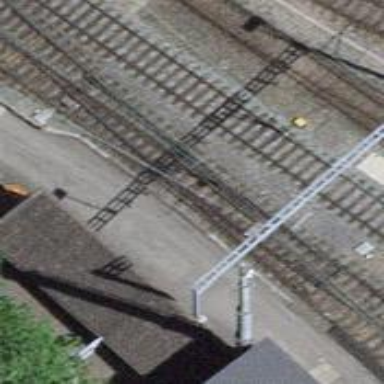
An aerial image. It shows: Rail yard with electrified contact lines for the trains.